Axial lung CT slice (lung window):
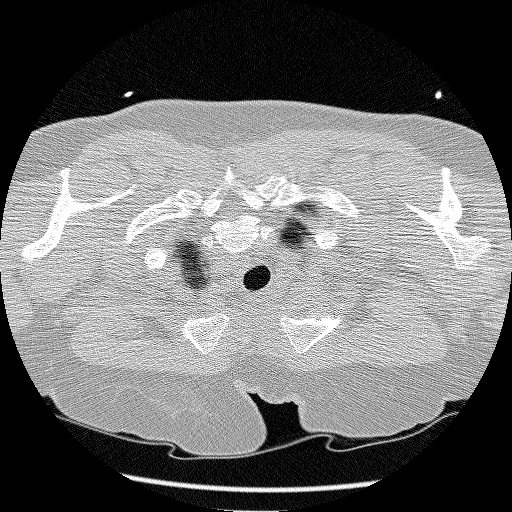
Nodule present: no